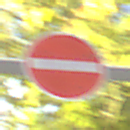
Verkehrszeichen: VerbotDerEinfahrt
Umgebung: Outdoor, Nature
Tageszeit: SunriseSunset
Wetter: PartlyCloudy
Licht: Natural
Jahreszeit: NotSpecified
Kontrast: HighContrast